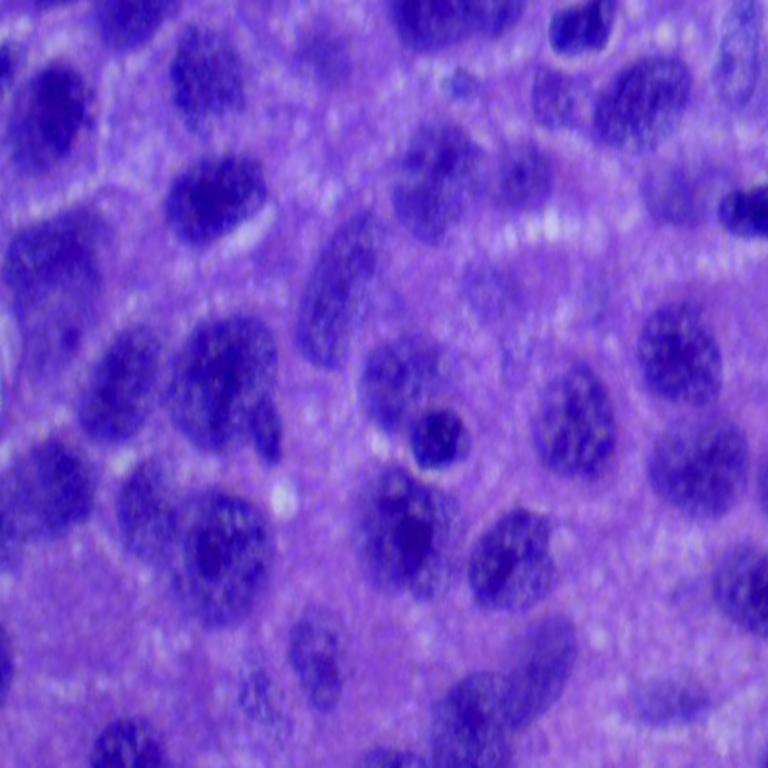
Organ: lung
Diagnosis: squamous carcinomas